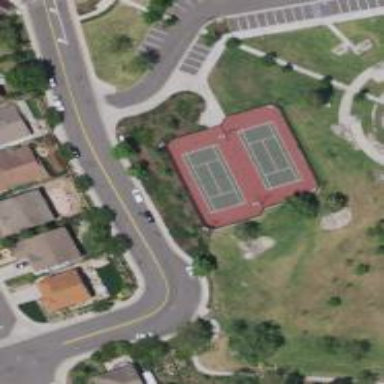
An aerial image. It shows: Tennis court in leisure pitch.